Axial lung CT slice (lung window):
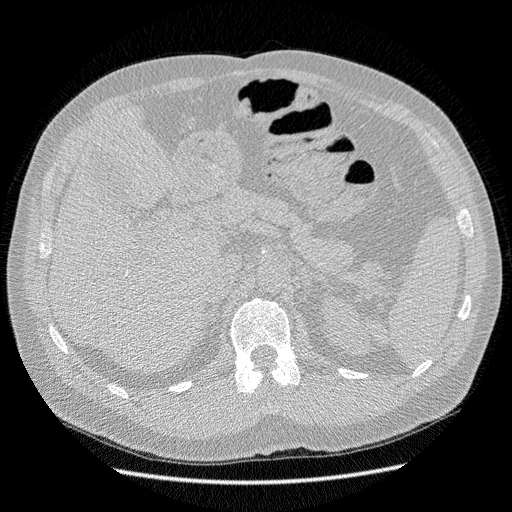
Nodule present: no